Question: I'm looking for a maze generation algorithm that can generate mazes with no dead ends but only a start and end. Like this:

<URL>
Where do I find or go about constructing such a maze generation algorithm?
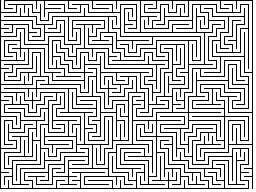
Answer: It sounds like you want a pseudo-random space filling curve (for example, see <URL>
Take a look a <URL>.
I suspect you could apply some randomness to the construction of one of these to achieve what you want.